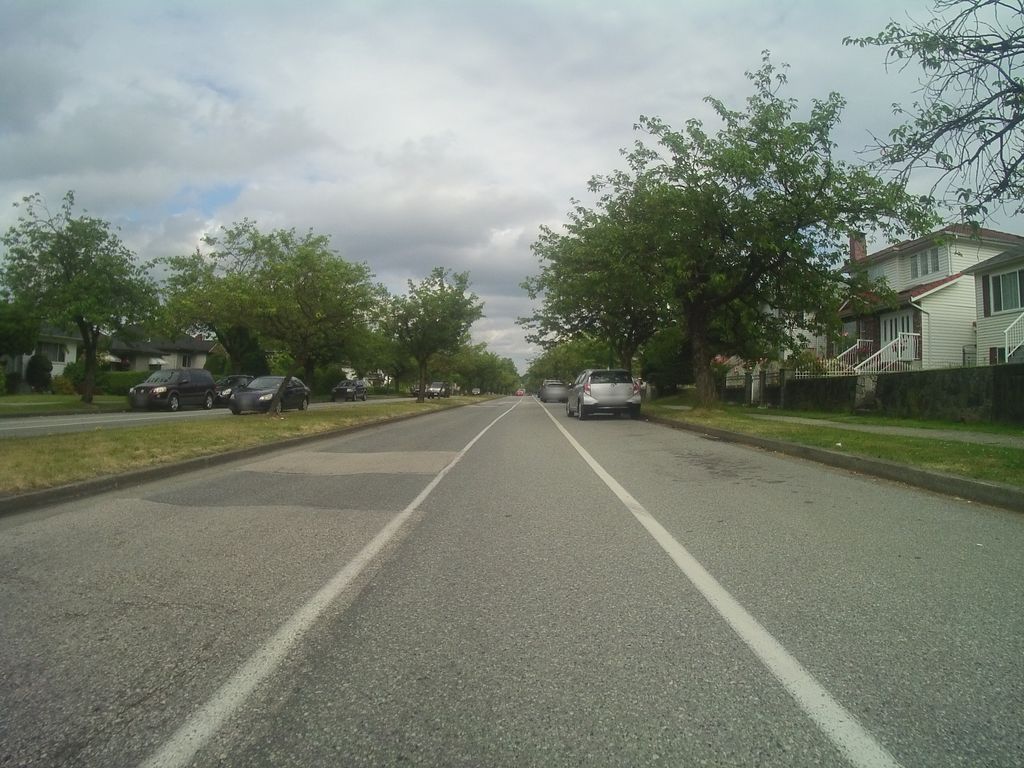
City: vancouver